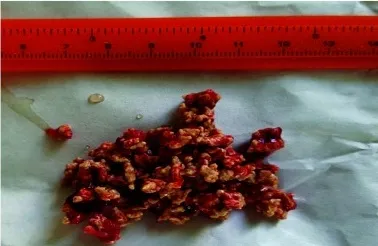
Clinical finding of infected horse. (b) Coral-like necrotic tissues (kunkers) from the nasal mass.
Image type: medical_photograph (other_medical_photograph)